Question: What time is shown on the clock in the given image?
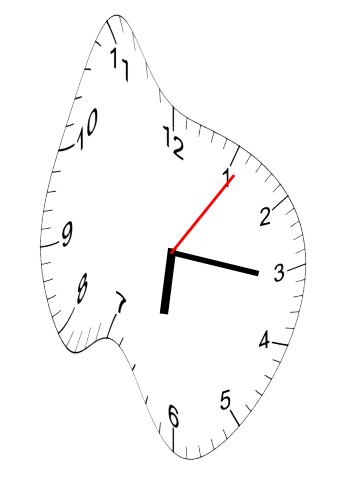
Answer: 06:16:06